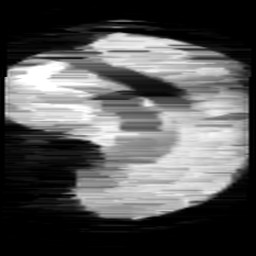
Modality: minIP
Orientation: sagittal
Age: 12
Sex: female
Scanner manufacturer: siemens
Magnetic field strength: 3 T
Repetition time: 0.027 s
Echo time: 0.02 s